Field crop: maize
Growth stage: 2
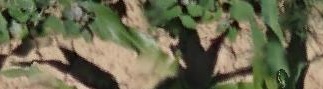
Species: maize